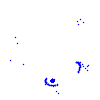
Particle: electron